Aerial crown-view tile of a tropical tree (Barro Colorado Island, Panama), acquired 20250818:
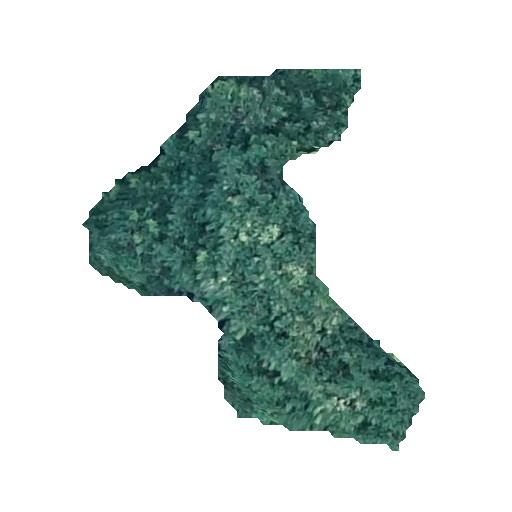
Species: Celtis schippii
GBIF accepted scientific name: Celtis schippii
Crown area: 91.34 m²